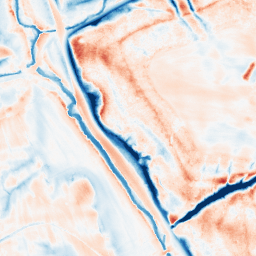
Category: edge_preserving
Decomposition family: guided
Decomposition parameters: radius: 8
eps: 1
Upsampling method: cubic_catmull_rom
Upsampling parameters: scale: 4
Upsampling scale: 4